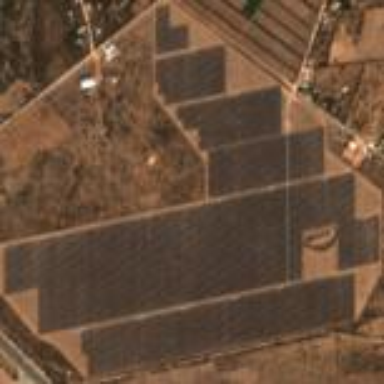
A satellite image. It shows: Solar power plant using photovoltaic technology.